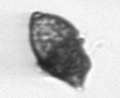
Label: Kryptoperidinium_triquetrum